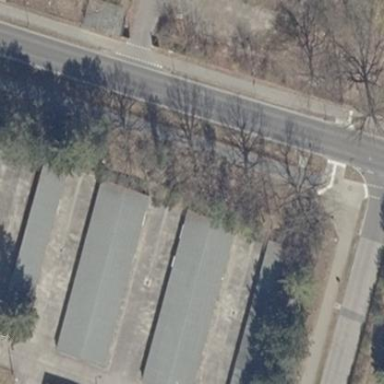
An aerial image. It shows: Group of garages.